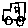
Label: car